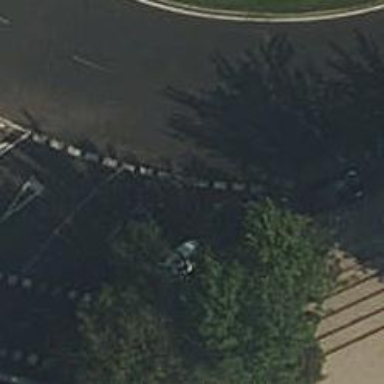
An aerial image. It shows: Road with "give way" sign.